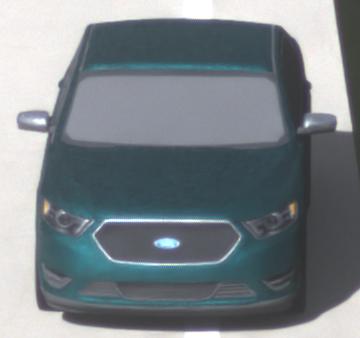
Make: Ford
Model: Taurus
Detailed model: SHO
Model produced from: 2012
Model produced until: 2019
Doors: 4
Color: blue
Road condition: dry road
Daytime: morning or afternoon
Contrast: low contrast